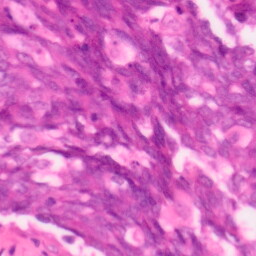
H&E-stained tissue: Colon